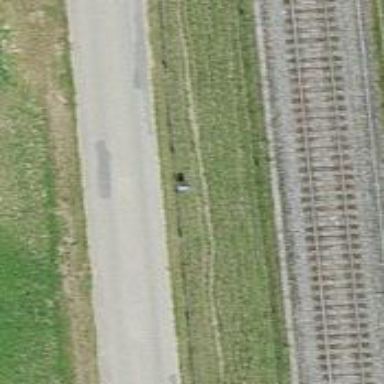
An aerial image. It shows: Unclassified road with asphalt surface. The track type is grade 1.